Field crop: maize
Growth stage: 1
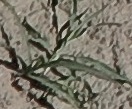
Species: sorghum